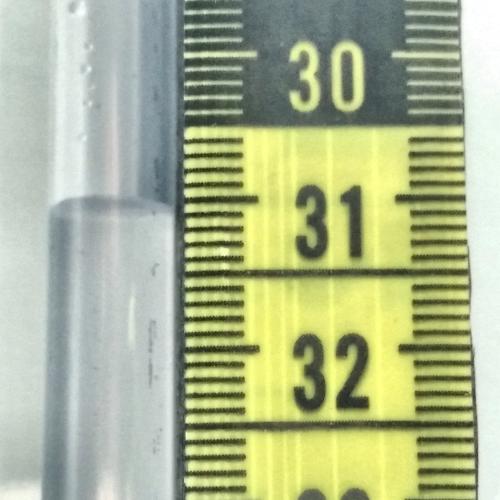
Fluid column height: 31.0 cm